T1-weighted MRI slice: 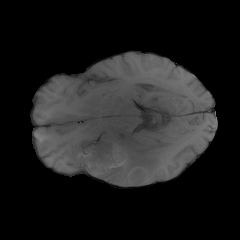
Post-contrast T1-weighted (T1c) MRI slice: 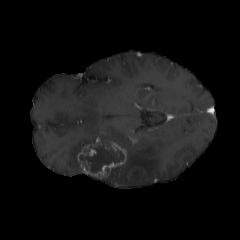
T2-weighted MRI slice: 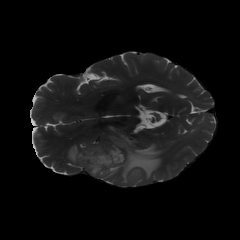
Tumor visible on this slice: yes